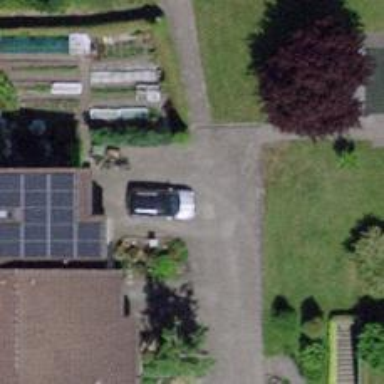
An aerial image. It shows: Parking aisle with paving stones.